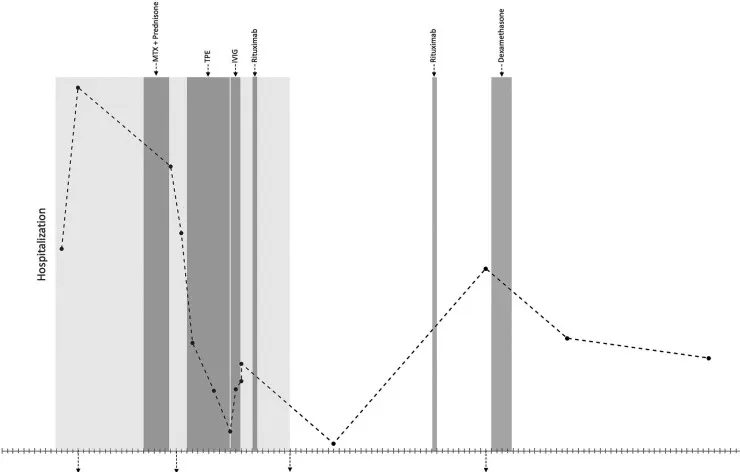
Timeline of the case report of insulin-induced type III HSR and co-existing insulin resistance, illustrating the changes in anti-insulin IgG autoantibody titers, treatment interventions, and the evolution of symptoms over time. HSR, hypersensitivity reaction; IgG, immunoglobulin G; IVIG, intravenous immunoglobulin; MTX, methotrexate; SC, subcutaneous; TPE, therapeutic plasma exchange.
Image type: pathology (immunostaining)